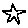
Label: star